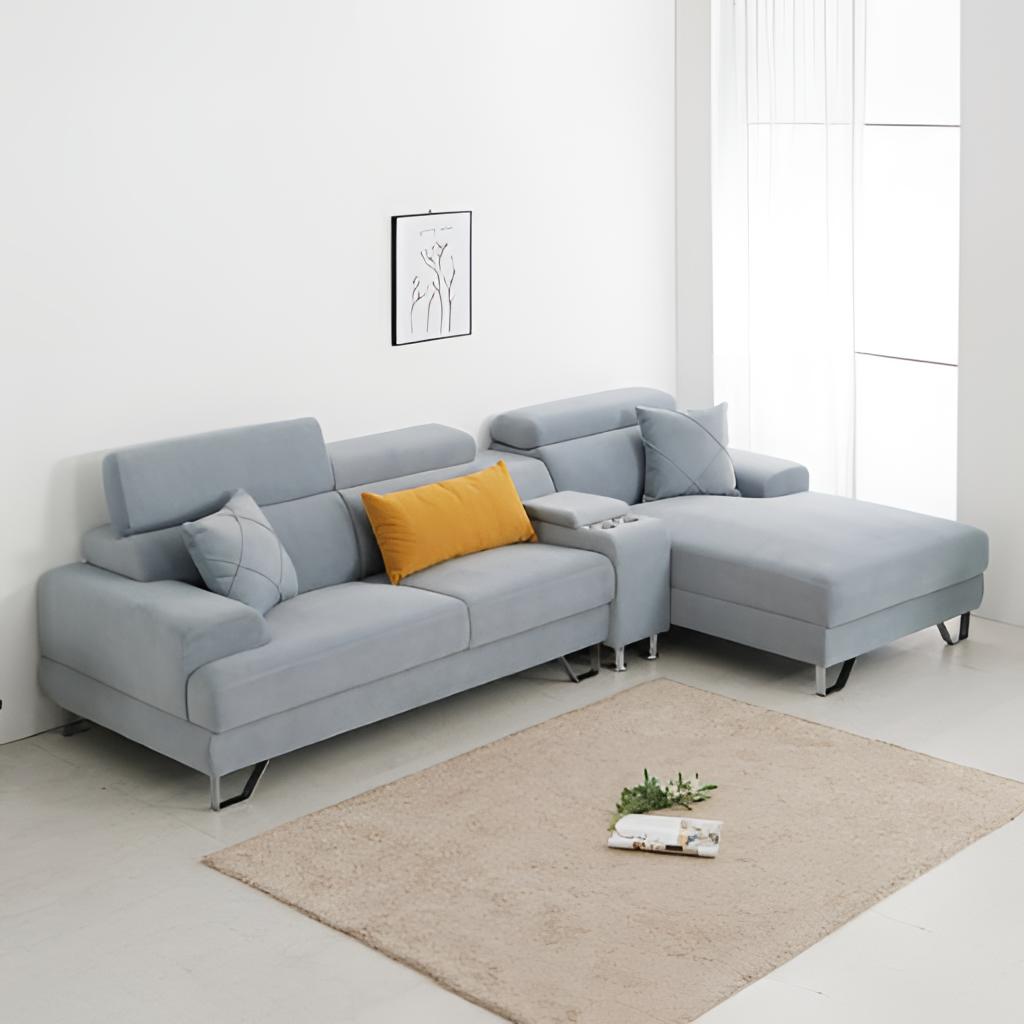
fabric sectional sofa, living room, white paint wallpaper, with solid pattern, contemporary, wood flooring, with plank pattern